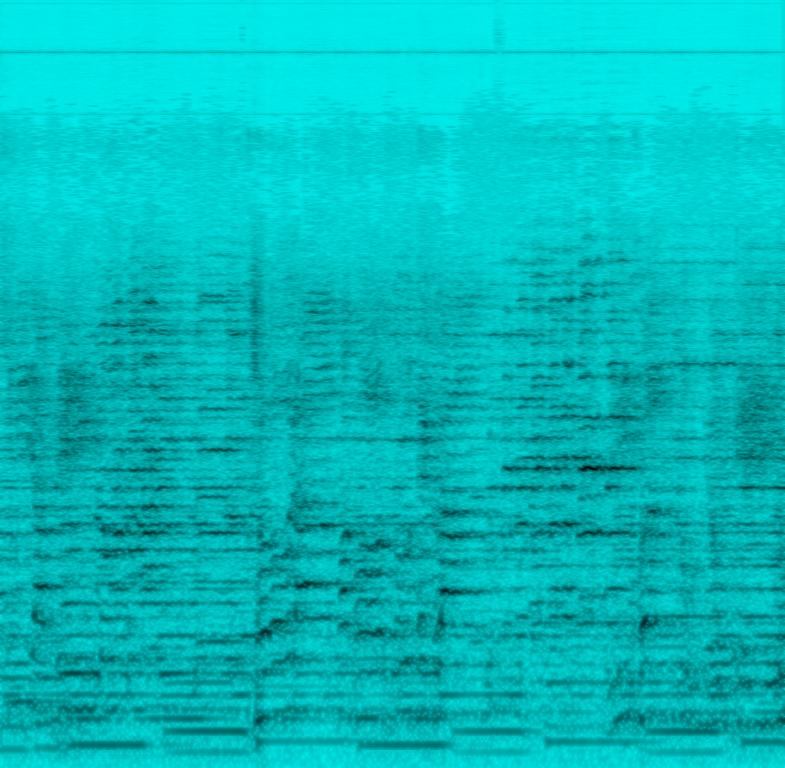
This is a live recording of an italian song that is primarily played on the accordions. We have a male vocalist with a mature voice, who sings in a tone that feels a little bit sombre. The music itself has a romantic feeling to it.